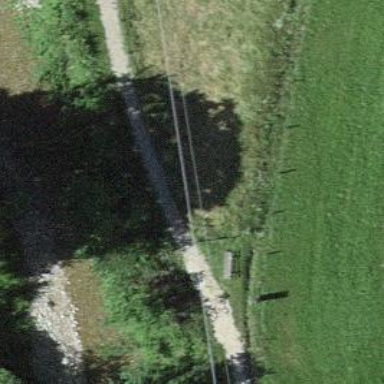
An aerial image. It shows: Bench for seating.